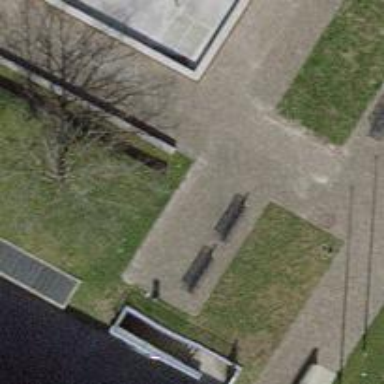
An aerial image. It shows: Bench for seating.